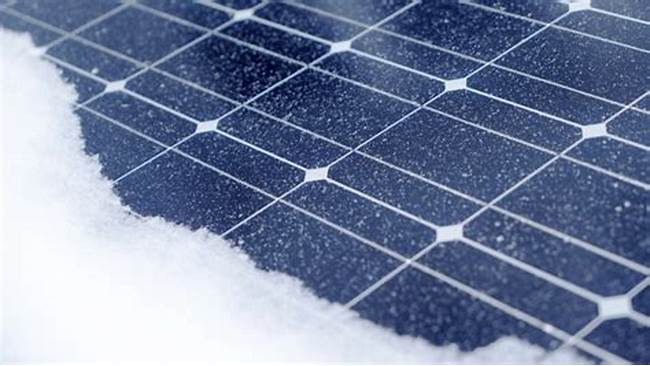
Label: Snow-Covered